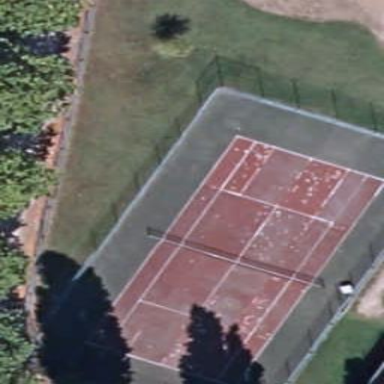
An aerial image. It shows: Paved tennis court on the pitch.